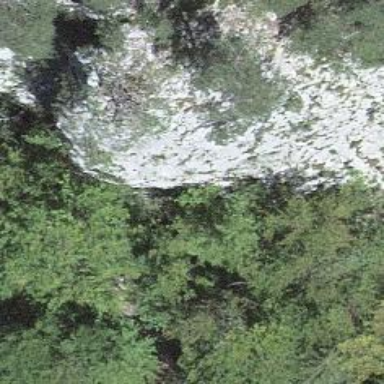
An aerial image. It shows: Cliff in nature.